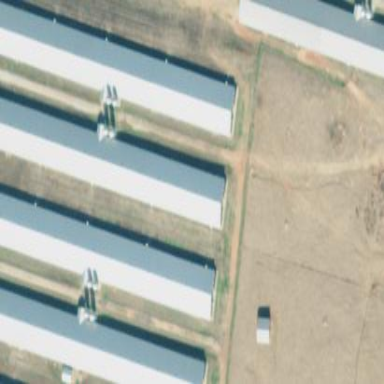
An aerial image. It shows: Poultry house.